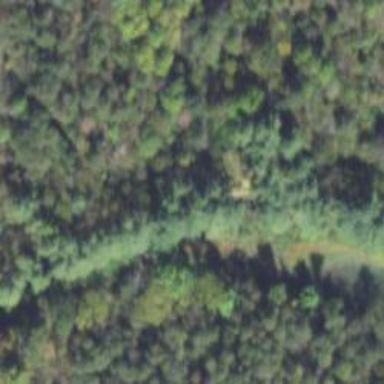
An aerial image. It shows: Path with excellent visibility for trail.